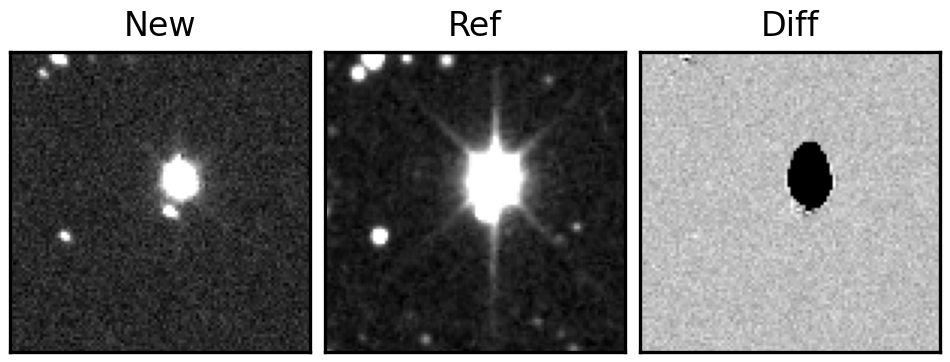
Label: bogus